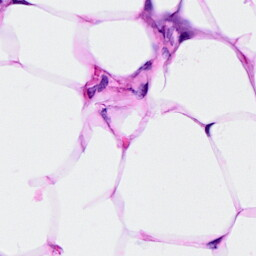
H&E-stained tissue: Breast